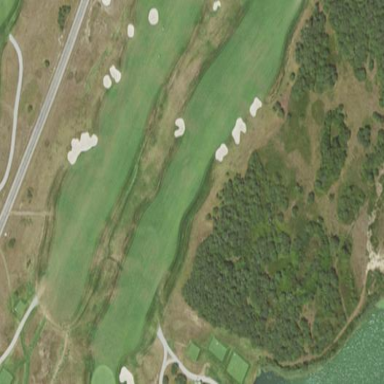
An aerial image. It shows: Golf fairway surrounded by grass.